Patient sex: M
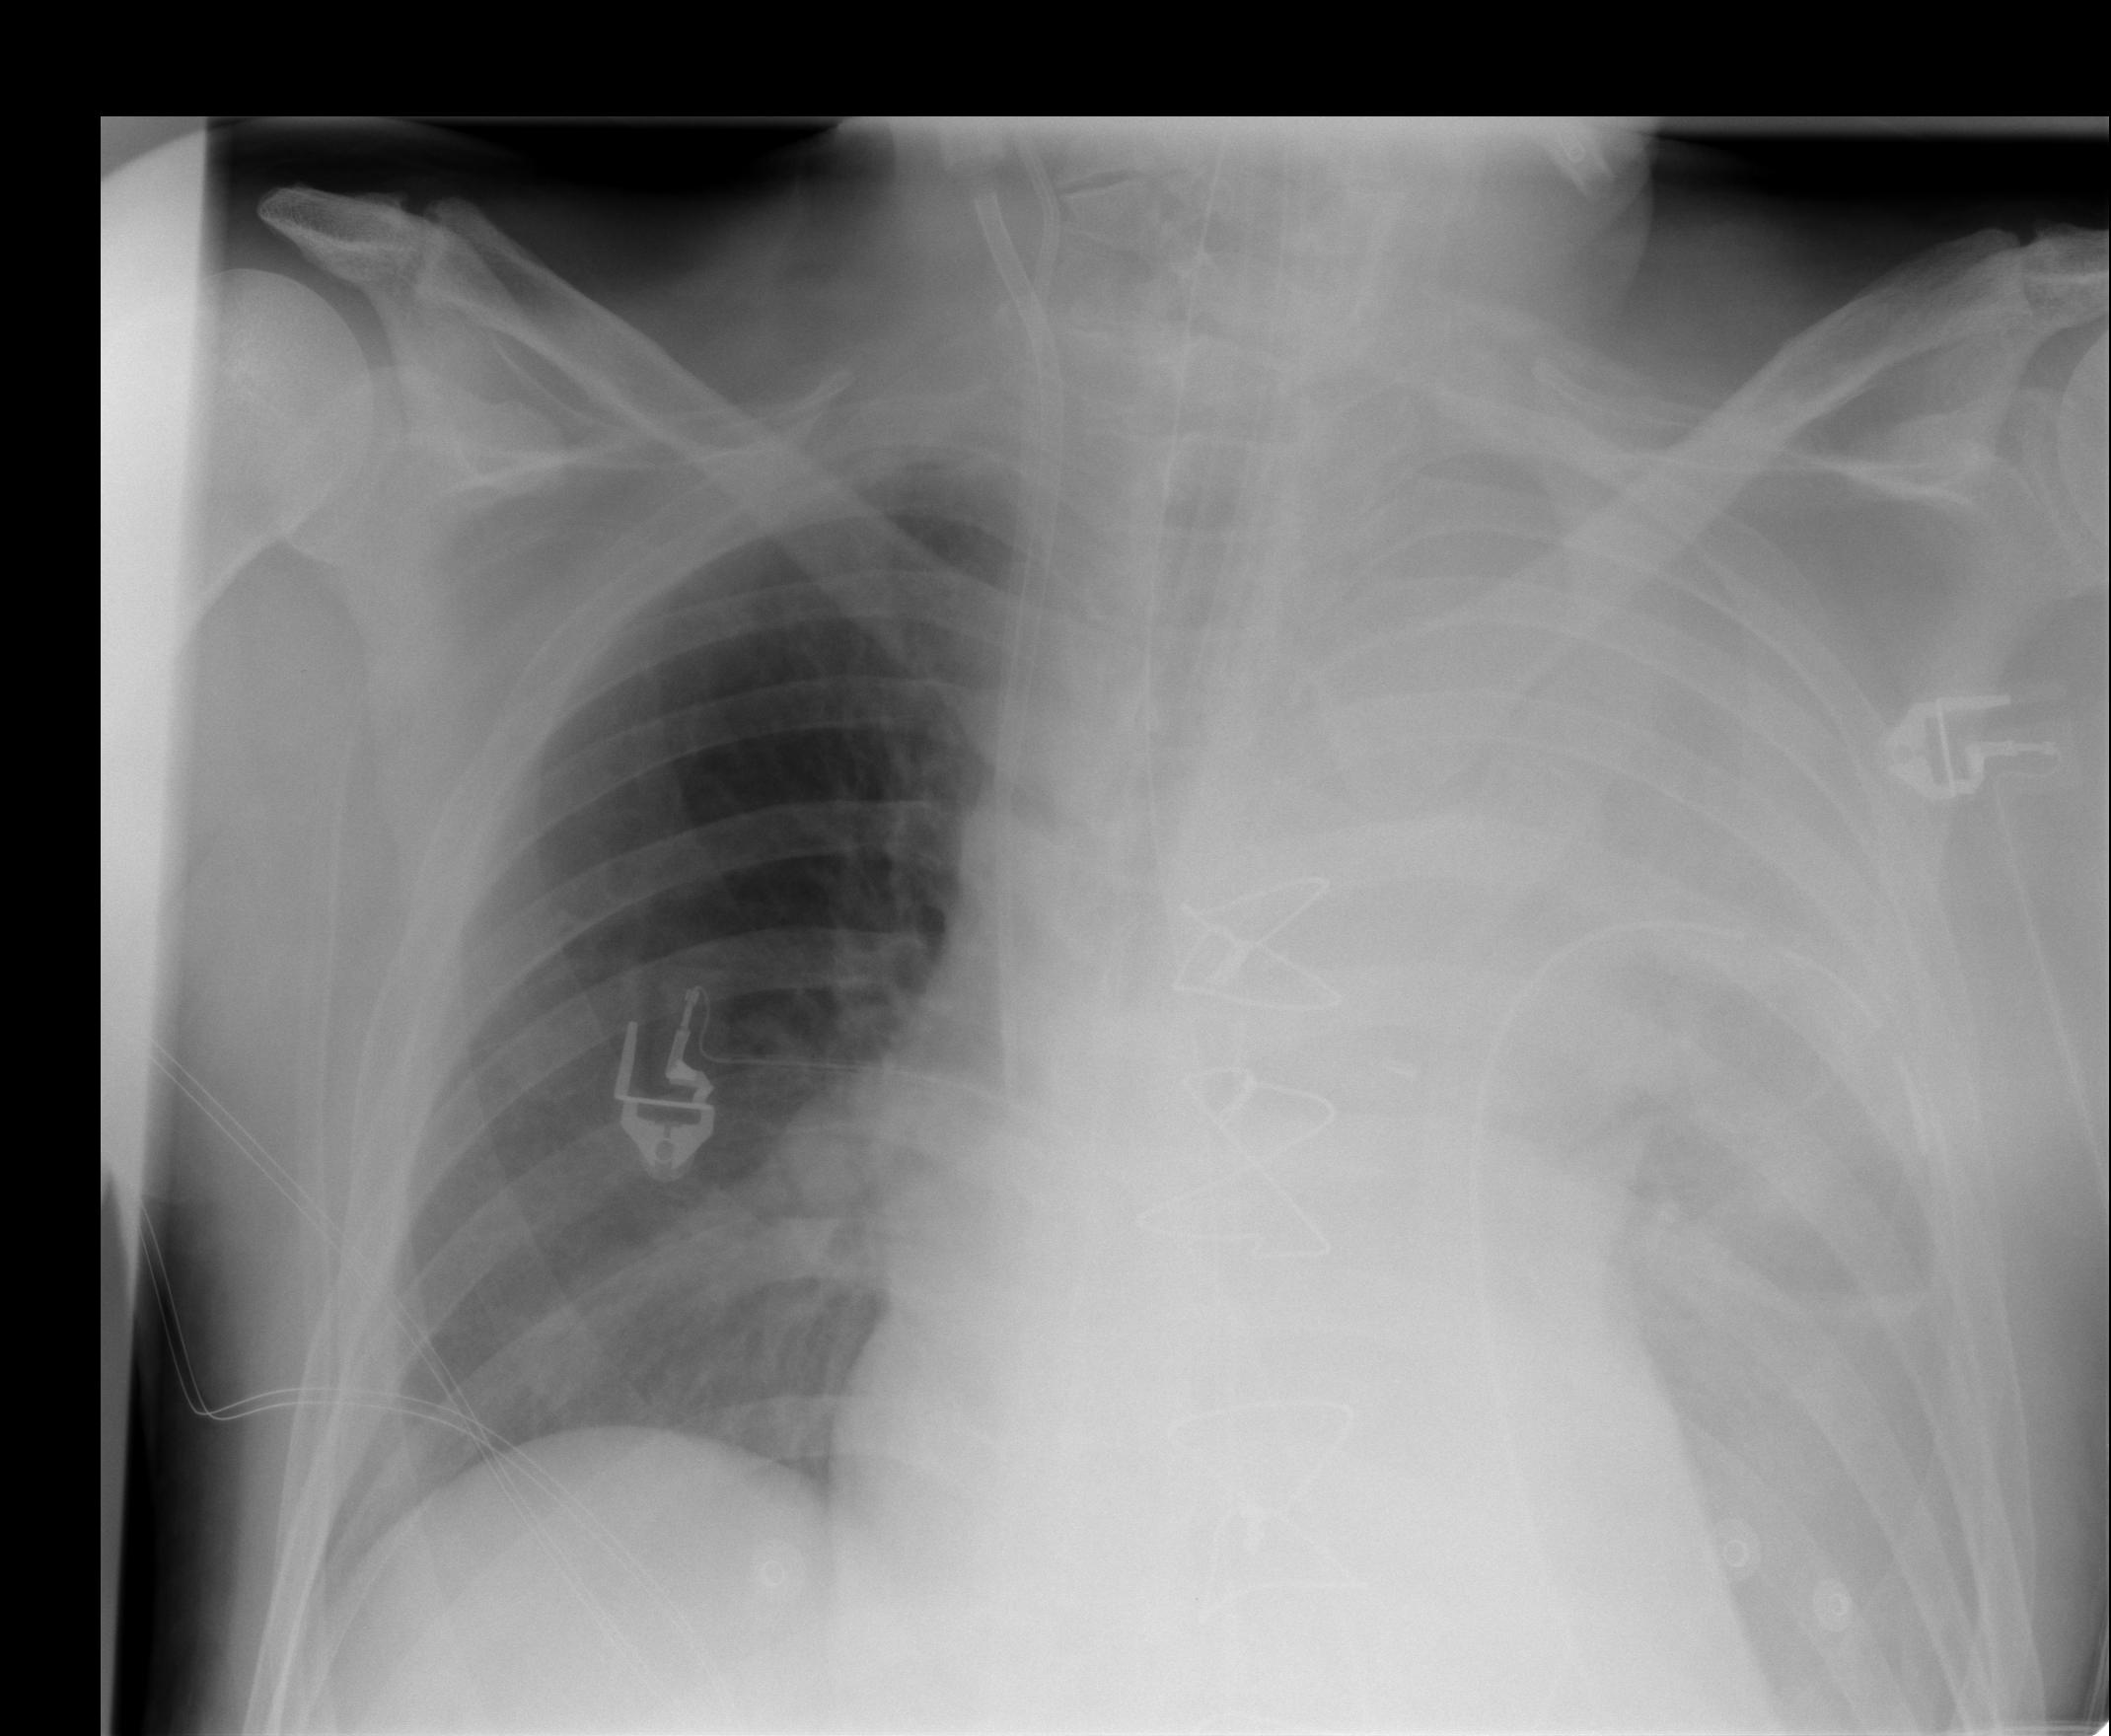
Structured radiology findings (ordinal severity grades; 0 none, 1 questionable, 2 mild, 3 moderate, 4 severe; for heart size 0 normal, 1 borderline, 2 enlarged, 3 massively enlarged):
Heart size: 0
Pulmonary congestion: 0
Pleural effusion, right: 0
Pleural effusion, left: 4
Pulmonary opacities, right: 0
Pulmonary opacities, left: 0
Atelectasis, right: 0
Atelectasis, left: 3